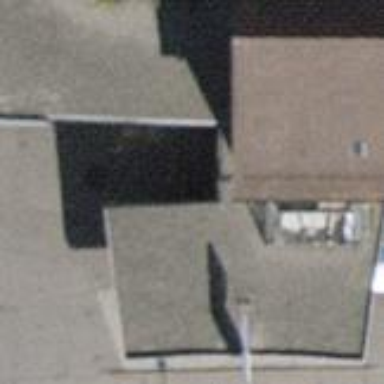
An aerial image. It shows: View of roof of building.